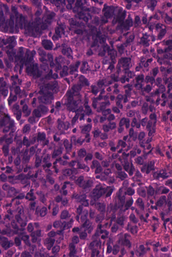
Tumor epithelial tissue: yes
Tumor-associated stroma tissue: no
Normal tissue: no